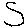
Label: circle